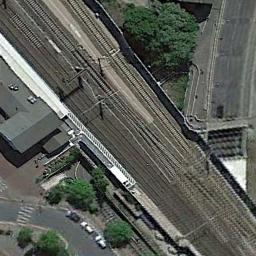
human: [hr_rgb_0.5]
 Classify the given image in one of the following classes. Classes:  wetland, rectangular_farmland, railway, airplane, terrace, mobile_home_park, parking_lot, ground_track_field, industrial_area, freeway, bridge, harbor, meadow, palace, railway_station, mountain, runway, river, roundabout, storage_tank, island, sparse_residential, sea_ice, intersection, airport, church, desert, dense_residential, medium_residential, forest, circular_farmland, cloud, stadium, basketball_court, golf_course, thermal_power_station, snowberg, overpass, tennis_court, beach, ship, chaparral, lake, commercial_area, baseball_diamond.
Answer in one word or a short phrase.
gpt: railway